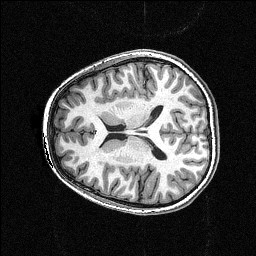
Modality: T1w
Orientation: axial
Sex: male
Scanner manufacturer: siemens
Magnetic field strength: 3 T
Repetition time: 2.3 s
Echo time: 0.00336 s